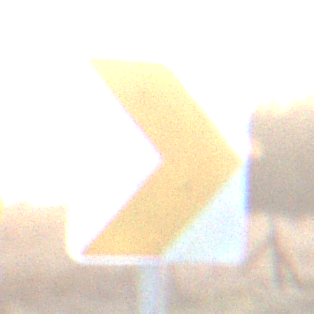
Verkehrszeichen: RichtungstafelnInKurvenKleinLinks
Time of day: SunriseSunset
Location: Outdoor (Nature)
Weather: Clear
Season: Winter
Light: Natural